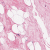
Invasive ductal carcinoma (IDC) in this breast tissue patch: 0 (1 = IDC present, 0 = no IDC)